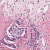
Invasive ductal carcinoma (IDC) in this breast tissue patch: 1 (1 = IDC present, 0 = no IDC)